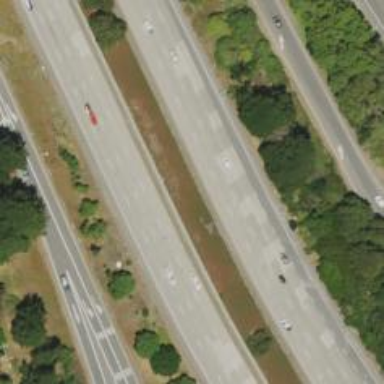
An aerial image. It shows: Motorway.